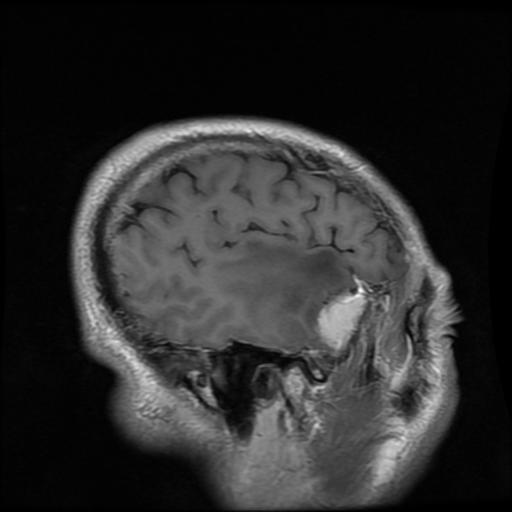
Label: meningioma